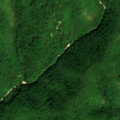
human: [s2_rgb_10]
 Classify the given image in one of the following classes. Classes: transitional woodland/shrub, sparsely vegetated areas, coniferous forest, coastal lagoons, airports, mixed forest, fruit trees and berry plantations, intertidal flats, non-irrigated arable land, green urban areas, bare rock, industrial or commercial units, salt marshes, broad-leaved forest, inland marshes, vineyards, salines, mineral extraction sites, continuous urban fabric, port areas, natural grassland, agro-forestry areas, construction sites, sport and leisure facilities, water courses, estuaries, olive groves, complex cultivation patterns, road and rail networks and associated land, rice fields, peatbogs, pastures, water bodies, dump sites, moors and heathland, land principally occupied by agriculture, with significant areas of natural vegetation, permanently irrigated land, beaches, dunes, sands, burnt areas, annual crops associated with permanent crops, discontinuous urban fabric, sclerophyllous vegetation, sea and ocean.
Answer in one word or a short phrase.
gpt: broad-leaved forest